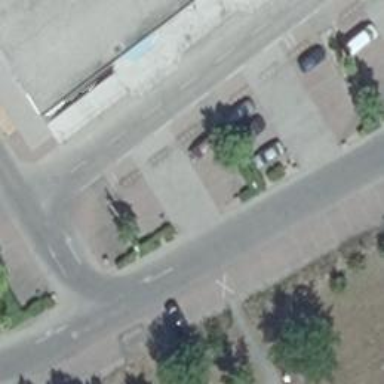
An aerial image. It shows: Road serving as parking aisle.